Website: macys
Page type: customer-info-address
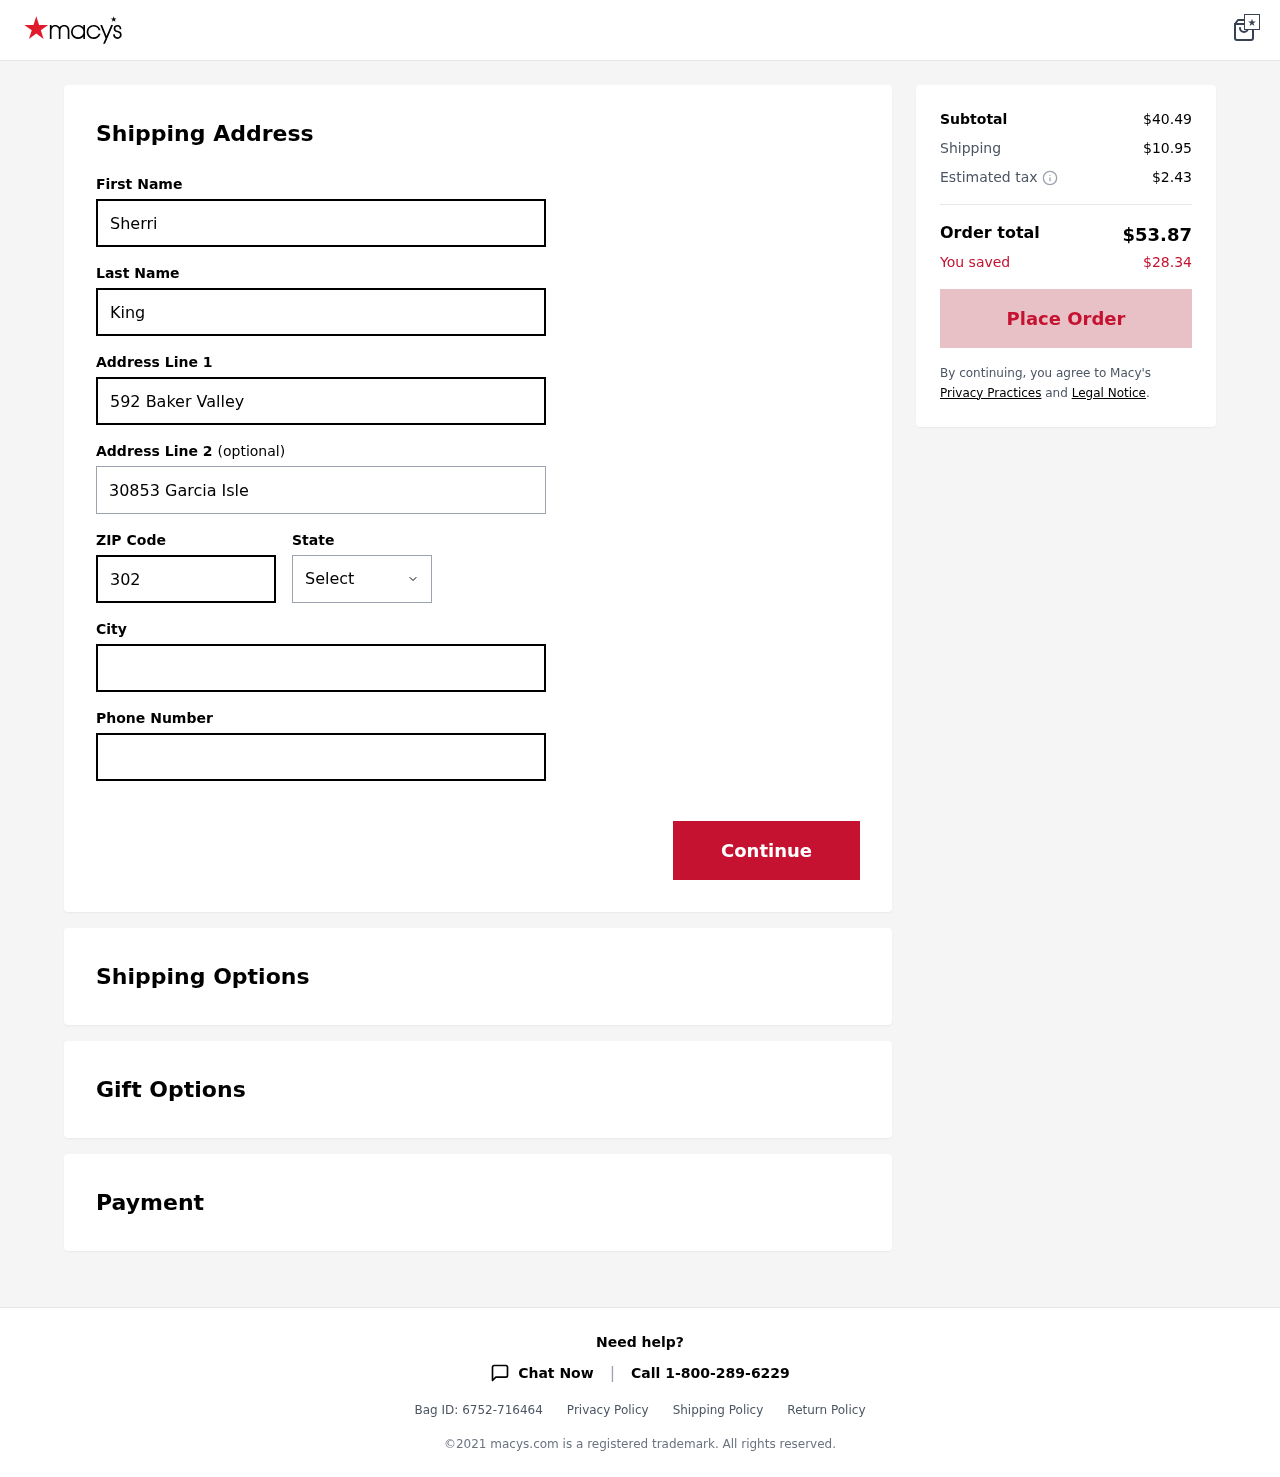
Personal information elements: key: PII_CITY
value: Rachelmouth
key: PII_FIRSTNAME
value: Sherri
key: PII_LASTNAME
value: King
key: PII_PHONE
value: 5643084361
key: PII_POSTCODE
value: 30225
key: PII_STATE
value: Louisiana
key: PII_STREET
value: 592 Baker Valley
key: PII_STREET2
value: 30853 Garcia Isle
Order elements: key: ORDER_SUBTOTAL
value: $40.49
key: ORDER_SHIPPING_COST
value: $10.95
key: ORDER_TAX
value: $2.43
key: ORDER_TOTAL
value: $53.87
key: ORDER_SAVINGS
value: $28.34